Question: I've installed Twitter.Bootstrap.MVC4 into an Asp.Net MVC Empty project template and when I start the application there are issues with the style sheets. It looks to me like they aren't linked in. Screen grab below.

And the head section is below
'''
<head>
<meta charset="utf-8">
<title></title>
<meta name="viewport" content="width=device-width, initial-scale=1.0">
<link href="/content/css?v=o7EqNjjD8FotmTy6On6adamUxH559LswOFRclfNrDPM1" rel="stylesheet"/>
<!-- Le HTML5 shim, for IE6-8 support of HTML5 elements -->
<!--[if lt IE 9]>
<script src="/scripts/html5shiv.js"></script>
<![endif]-->
</head>
'''
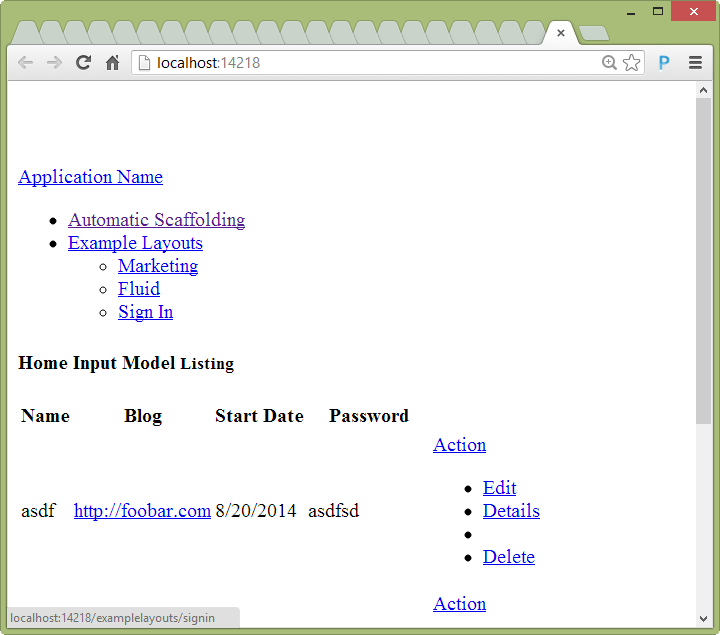
Answer: In the BootstrapBundleConfig.cs file, there is a path error.
"~/Content/bootstrap.css" should be "~/Content/bootstrap/bootstrap.css"
bootstrap-responsive.css is also missing.
Have fun ;-)